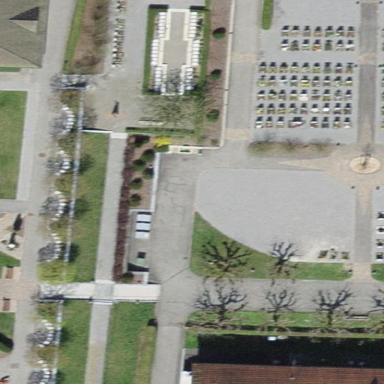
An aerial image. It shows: Grave yard.